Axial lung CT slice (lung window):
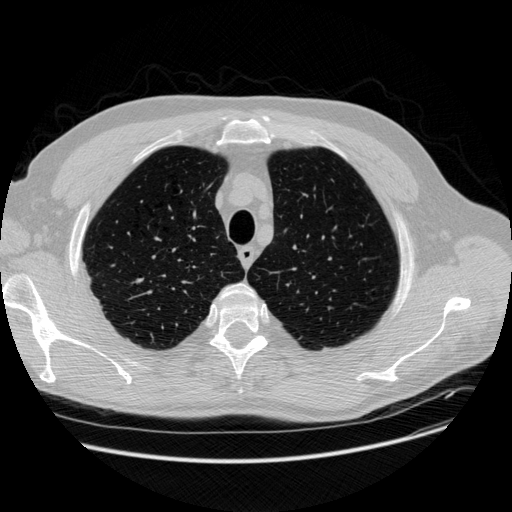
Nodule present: no